Question: I am using Inquirer & Typescript 2.3 for a console application, here's whats goind down
- - - - 'answers''{fieldName: chosenOption, fieldname2: chosenOption2}'
But that's where i get into trouble. I have tried various options, but whatever kind of loop i use, I end up with getting all * qeuestions to answer and have them the same value.
I see this is a subject widely explained, but i am simply overlooking something obvious. In order not to take up space the <URL> class property is included as gist.
'''
async startInteractive() {
let names = Object.keys(this.config('connect'));
let name = await this.ask.list('name', names);
console.log('need to edit ', name);
let availableFields = [ 'user', 'host', 'port', 'method', 'localPath', 'hostPath' ]
let chosenFields: Answers = await this.ask.checkbox('Choose fields to edit', availableFields)
let current = this.config('connect.' + name);
let answers = {}
// THIS PART
// is the issue i'm not able to tackle
await chosenFields.map(async (field) => {
answers[ field ] = await this.ask.ask(field)
})
}
'''
Edit: this is the visual representation of the problem:
-
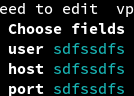
Answer: 'chosenFields.map' will return an array of callback results, i.e. promises in the case of the 'async' callback. To be able to 'await' an array of promises, you need to use 'Promise.all' to convert it into a promise for an array before:
'''
await Promise.all(chosenFields.map(async (field) => {
answers[ field ] = await this.ask.ask(field)
}))
'''
---
I can't tell why you'd get the same result for all fields, though. It seems there's a race condition in 'inquirer.prompt' when it is called concurrently. To invoke it sequentially, use
'''
for (let field of chosenFields) {
answers[ field ] = await this.ask.ask(field)
}
'''